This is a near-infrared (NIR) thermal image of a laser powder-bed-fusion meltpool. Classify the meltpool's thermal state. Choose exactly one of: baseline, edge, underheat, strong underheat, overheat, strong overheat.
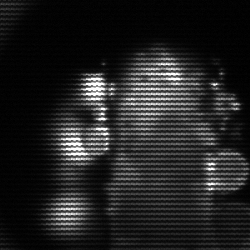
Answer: strong underheat